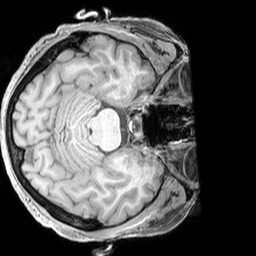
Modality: T1w
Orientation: axial
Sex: female
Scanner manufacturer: siemens
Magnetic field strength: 3 T
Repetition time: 2.3 s
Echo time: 0.00226 s